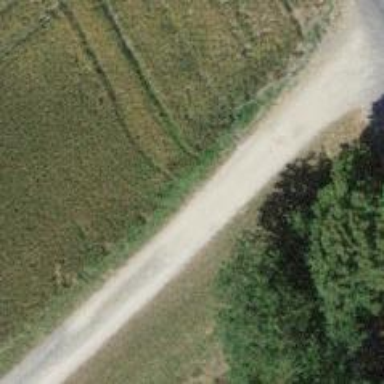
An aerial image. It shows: Gravel track with grade2 quality.